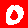
Digit: 0